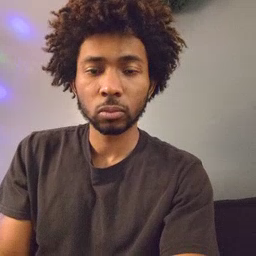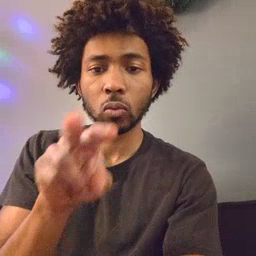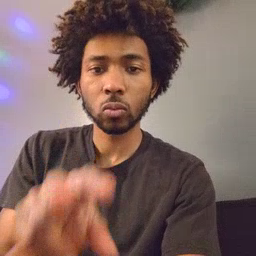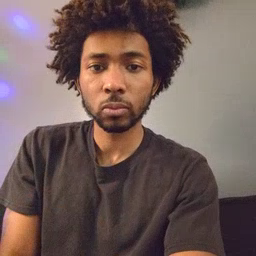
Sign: look